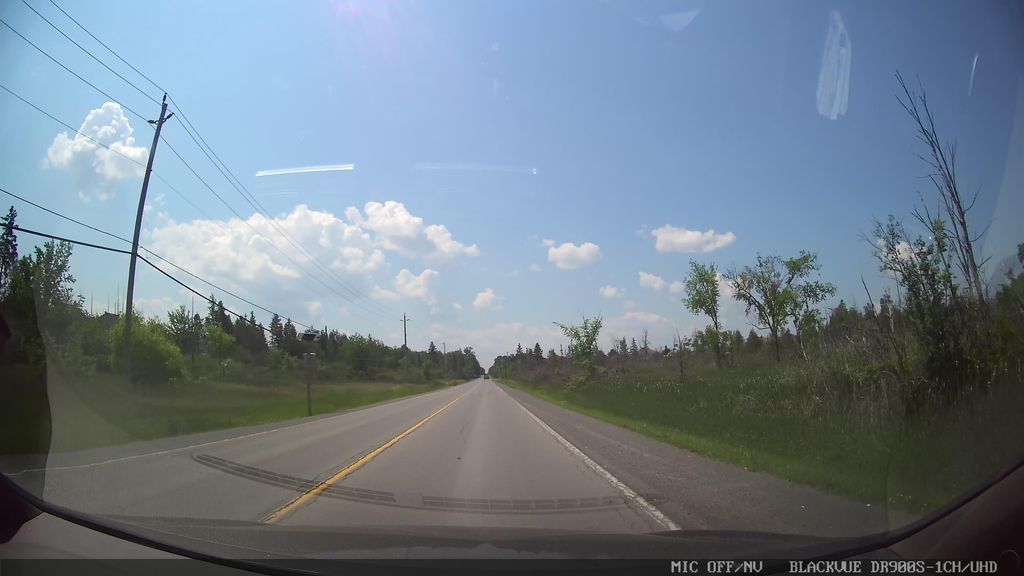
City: ottawa-gatineau